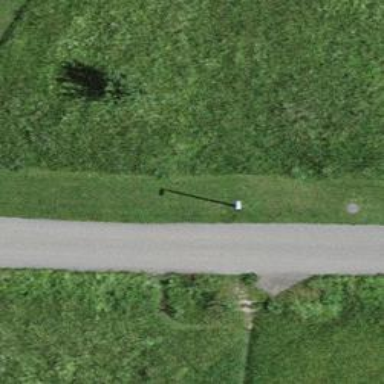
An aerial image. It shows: Unpaved path.